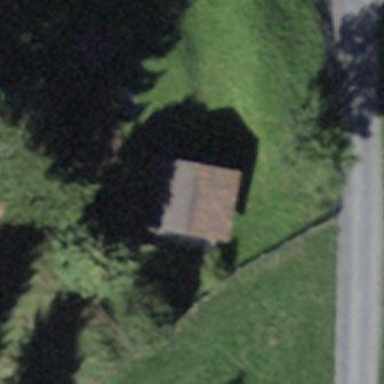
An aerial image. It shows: Shed building.